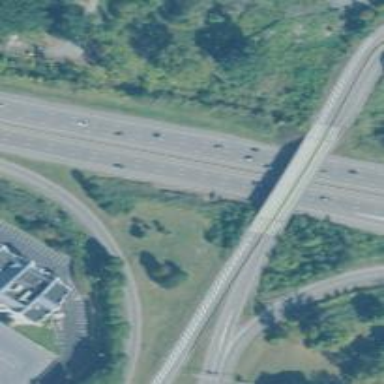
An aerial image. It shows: Motorway junction.